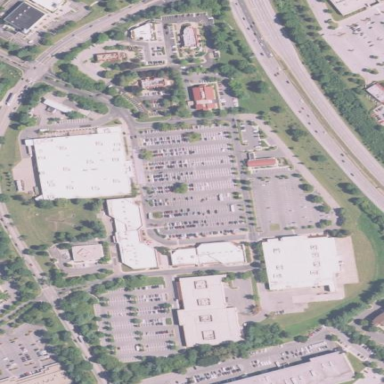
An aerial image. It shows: Retail area.